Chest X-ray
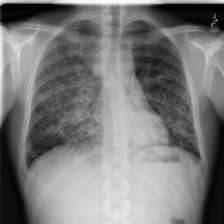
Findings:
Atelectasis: negative
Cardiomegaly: negative
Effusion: negative
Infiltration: positive
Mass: negative
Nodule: positive
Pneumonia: negative
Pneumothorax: negative
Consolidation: negative
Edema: negative
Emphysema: negative
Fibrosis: negative
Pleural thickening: negative
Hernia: negative